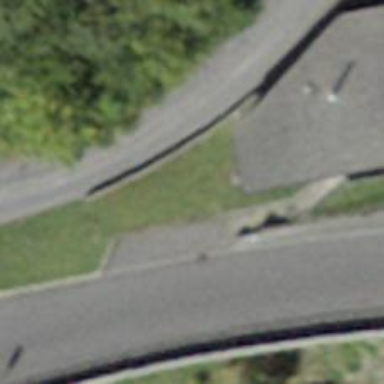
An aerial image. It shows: Bus stop with platform for public transport.